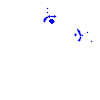
Particle: electron